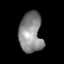
Tissue: lung
Cell type: Epithelial cells
Senescence score: 0.1515
Nuclear area (px): 907
Mean DAPI intensity: 137.55